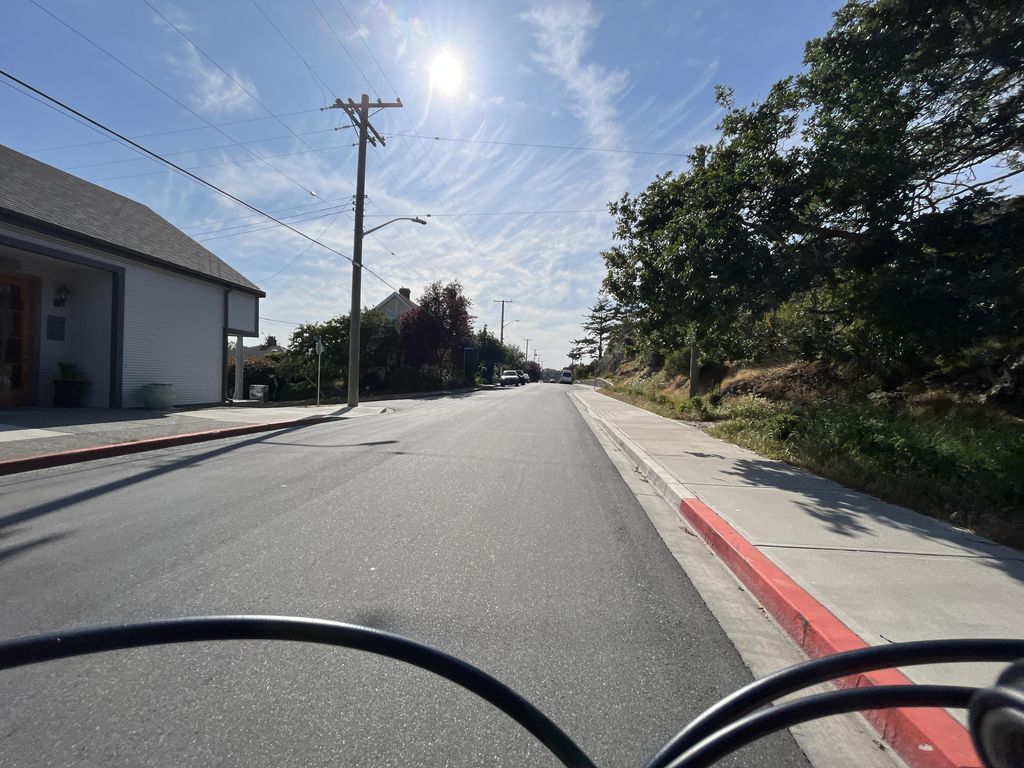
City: victoria